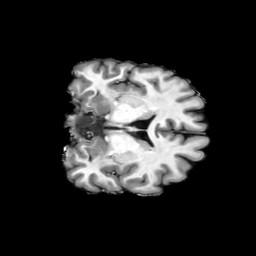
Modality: T1w
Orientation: coronal
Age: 53
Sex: male
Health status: ill